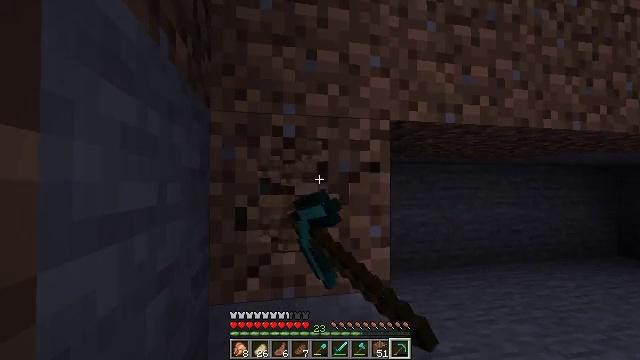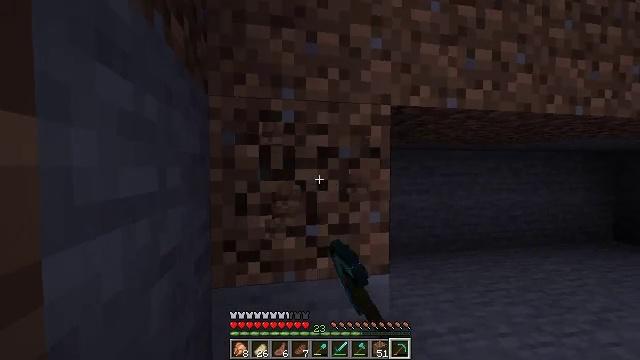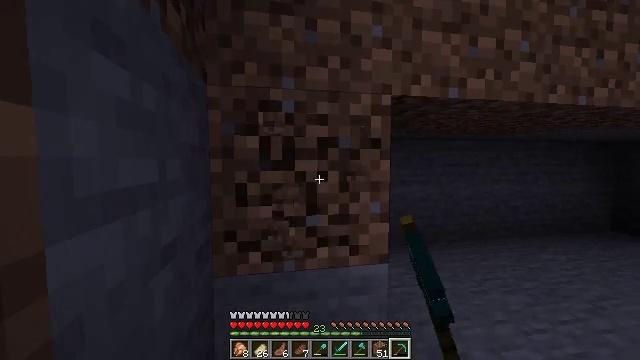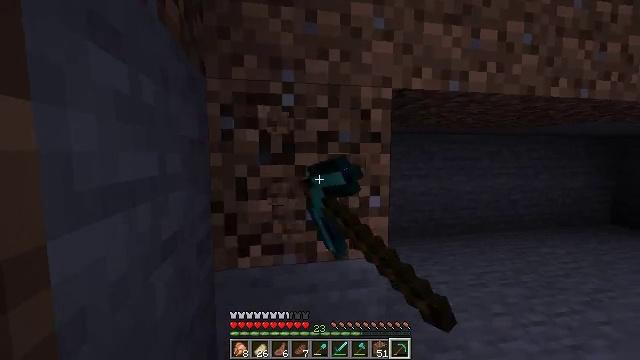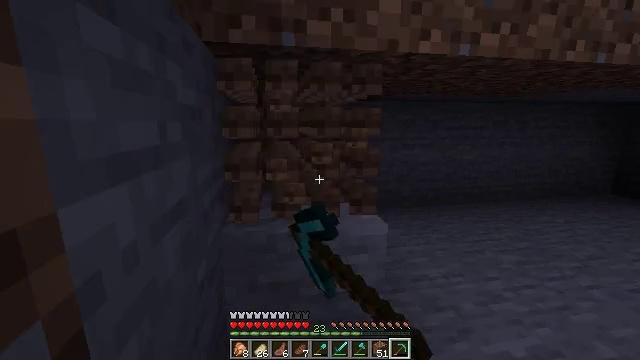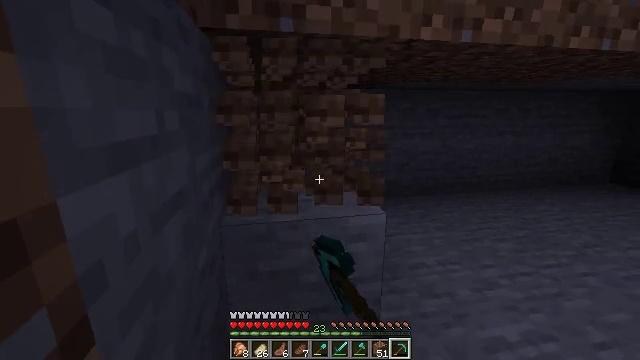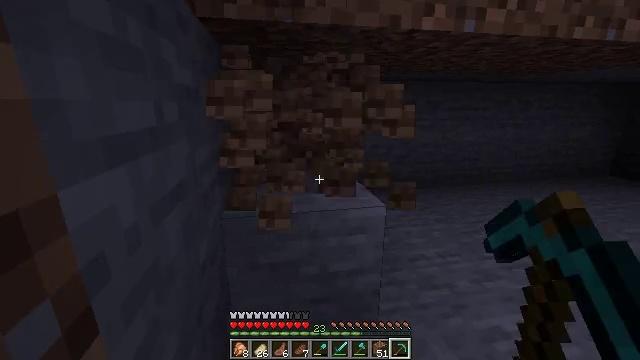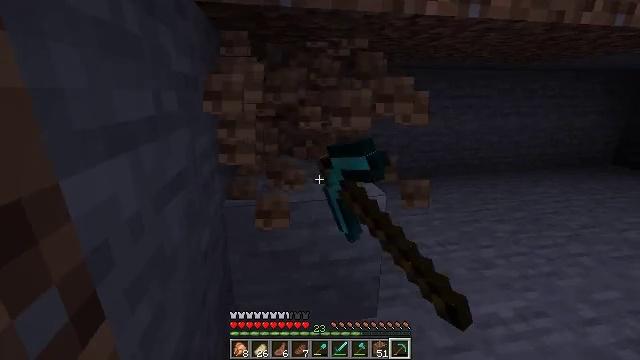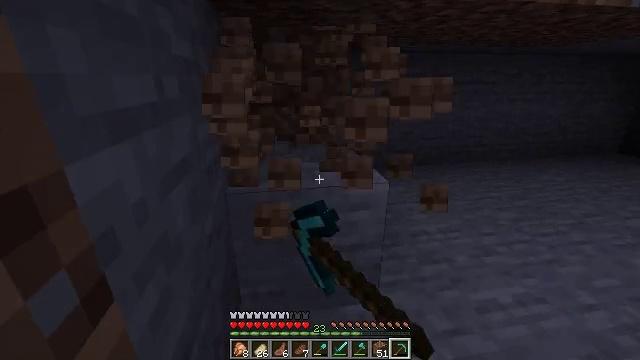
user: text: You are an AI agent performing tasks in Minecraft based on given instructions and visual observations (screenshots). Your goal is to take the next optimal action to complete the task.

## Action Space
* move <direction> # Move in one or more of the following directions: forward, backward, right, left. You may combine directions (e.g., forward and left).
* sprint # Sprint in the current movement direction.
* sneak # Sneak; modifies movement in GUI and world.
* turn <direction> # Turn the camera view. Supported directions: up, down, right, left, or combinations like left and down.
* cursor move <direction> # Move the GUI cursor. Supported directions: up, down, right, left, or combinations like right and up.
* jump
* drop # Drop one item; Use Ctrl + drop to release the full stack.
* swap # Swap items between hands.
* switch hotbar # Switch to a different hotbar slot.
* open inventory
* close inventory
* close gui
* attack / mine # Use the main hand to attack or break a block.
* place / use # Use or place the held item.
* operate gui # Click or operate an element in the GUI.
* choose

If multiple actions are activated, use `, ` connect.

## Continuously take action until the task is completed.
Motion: motion action
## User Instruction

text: Gather dirt.
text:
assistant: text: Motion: turn down, attack / mine
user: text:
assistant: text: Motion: turn down, attack / mine
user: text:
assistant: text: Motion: turn down, attack / mine
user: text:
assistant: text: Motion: turn down, attack / mine
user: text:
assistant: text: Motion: turn down, attack / mine
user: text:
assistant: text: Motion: turn down, attack / mine
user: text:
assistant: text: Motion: turn down, attack / mine
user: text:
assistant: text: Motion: turn down, attack / mine
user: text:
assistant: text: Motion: attack / mine